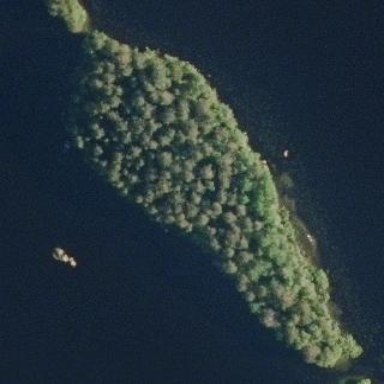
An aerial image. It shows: Island covered with woodland.